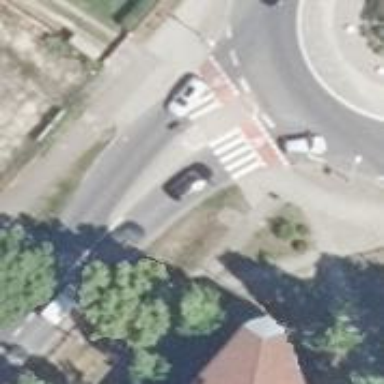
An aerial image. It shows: Road with "give way" sign.